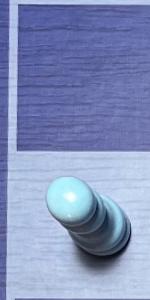
Label: Pawn_White